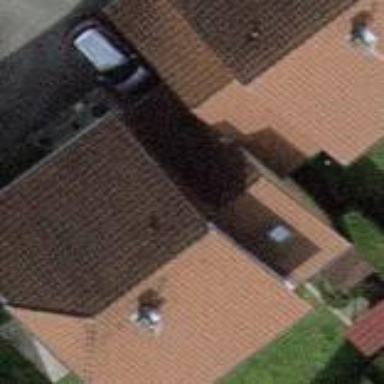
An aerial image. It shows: Half-hipped roof house.